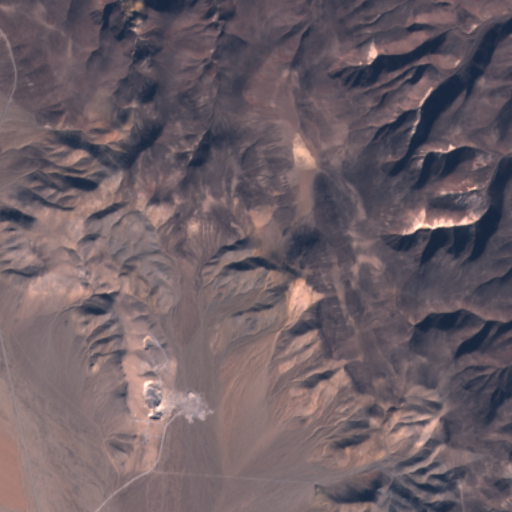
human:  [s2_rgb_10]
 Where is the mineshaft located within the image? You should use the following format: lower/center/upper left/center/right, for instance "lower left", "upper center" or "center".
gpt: The mineshaft is located in the lower left of the image.
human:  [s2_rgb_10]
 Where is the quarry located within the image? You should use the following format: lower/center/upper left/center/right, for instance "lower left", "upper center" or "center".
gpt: The quarry is located in the lower left of the image.
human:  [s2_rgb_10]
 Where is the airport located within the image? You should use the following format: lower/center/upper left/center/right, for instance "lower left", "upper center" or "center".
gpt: There is no airport in the image.